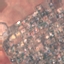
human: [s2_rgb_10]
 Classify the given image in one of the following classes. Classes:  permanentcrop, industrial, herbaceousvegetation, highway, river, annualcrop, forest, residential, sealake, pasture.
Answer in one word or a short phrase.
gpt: Residential